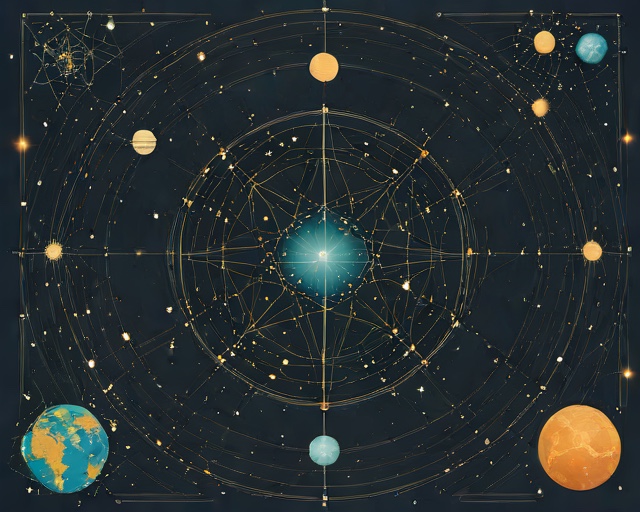
Category: New Baby